Question: I have three tables where I store actual person data ('person'), teams ('team') and entries ('athlete'). The schema of the three tables is:

In each team there might be two or more athletes.
I'm trying to create a query to produce the most frequent pairs, meaning people who play in teams of two. I came up with the following query:
'''
SELECT p1.surname, p1.name, p2.surname, p2.name, COUNT(*) AS freq
FROM person p1, athlete a1, person p2, athlete a2
WHERE
p1.id = a1.person_id AND
p2.id = a2.person_id AND
a1.team_id = a2.team_id AND
a1.team_id IN
( SELECT team.id
FROM team, athlete
WHERE team.id = athlete.team_id
GROUP BY team.id
HAVING COUNT(*) = 2 )
GROUP BY p1.id
ORDER BY freq DESC
'''
Obviously this is a resource consuming query. Is there a way to improve it?
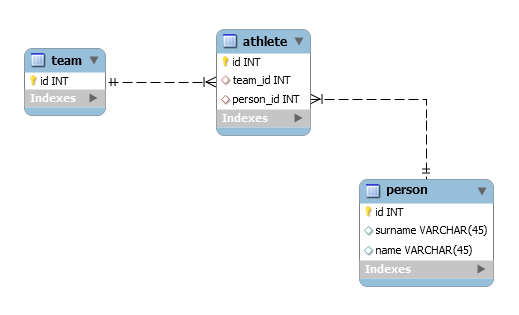
Answer: '''
SELECT id
FROM team, athlete
WHERE team.id = athlete.team_id
GROUP BY team.id
HAVING COUNT(*) = 2
'''
Performance Tip 1: You only need the 'athlete' table here.